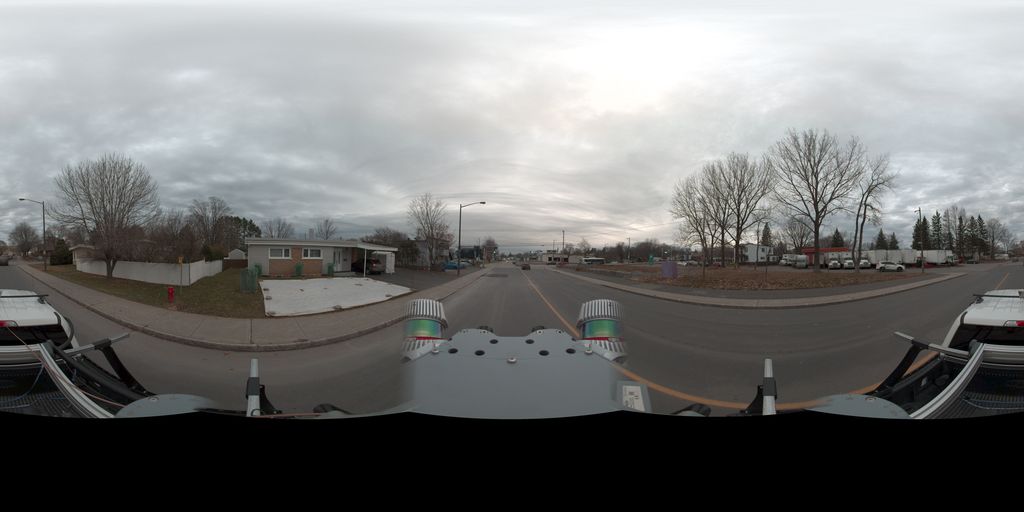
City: quebec_city